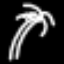
Label: palm tree